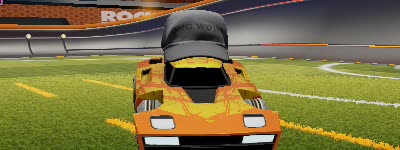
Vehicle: breakout